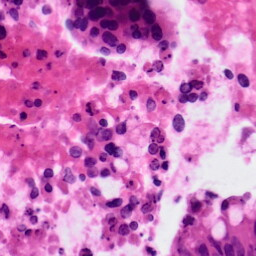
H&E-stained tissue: Colon